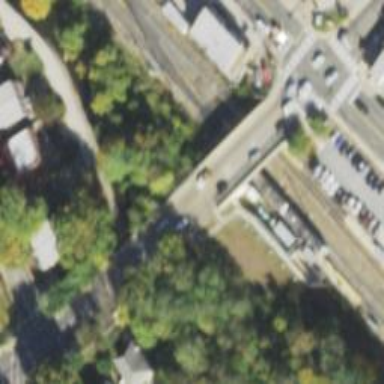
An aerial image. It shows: Bridge for the electrified light rail.